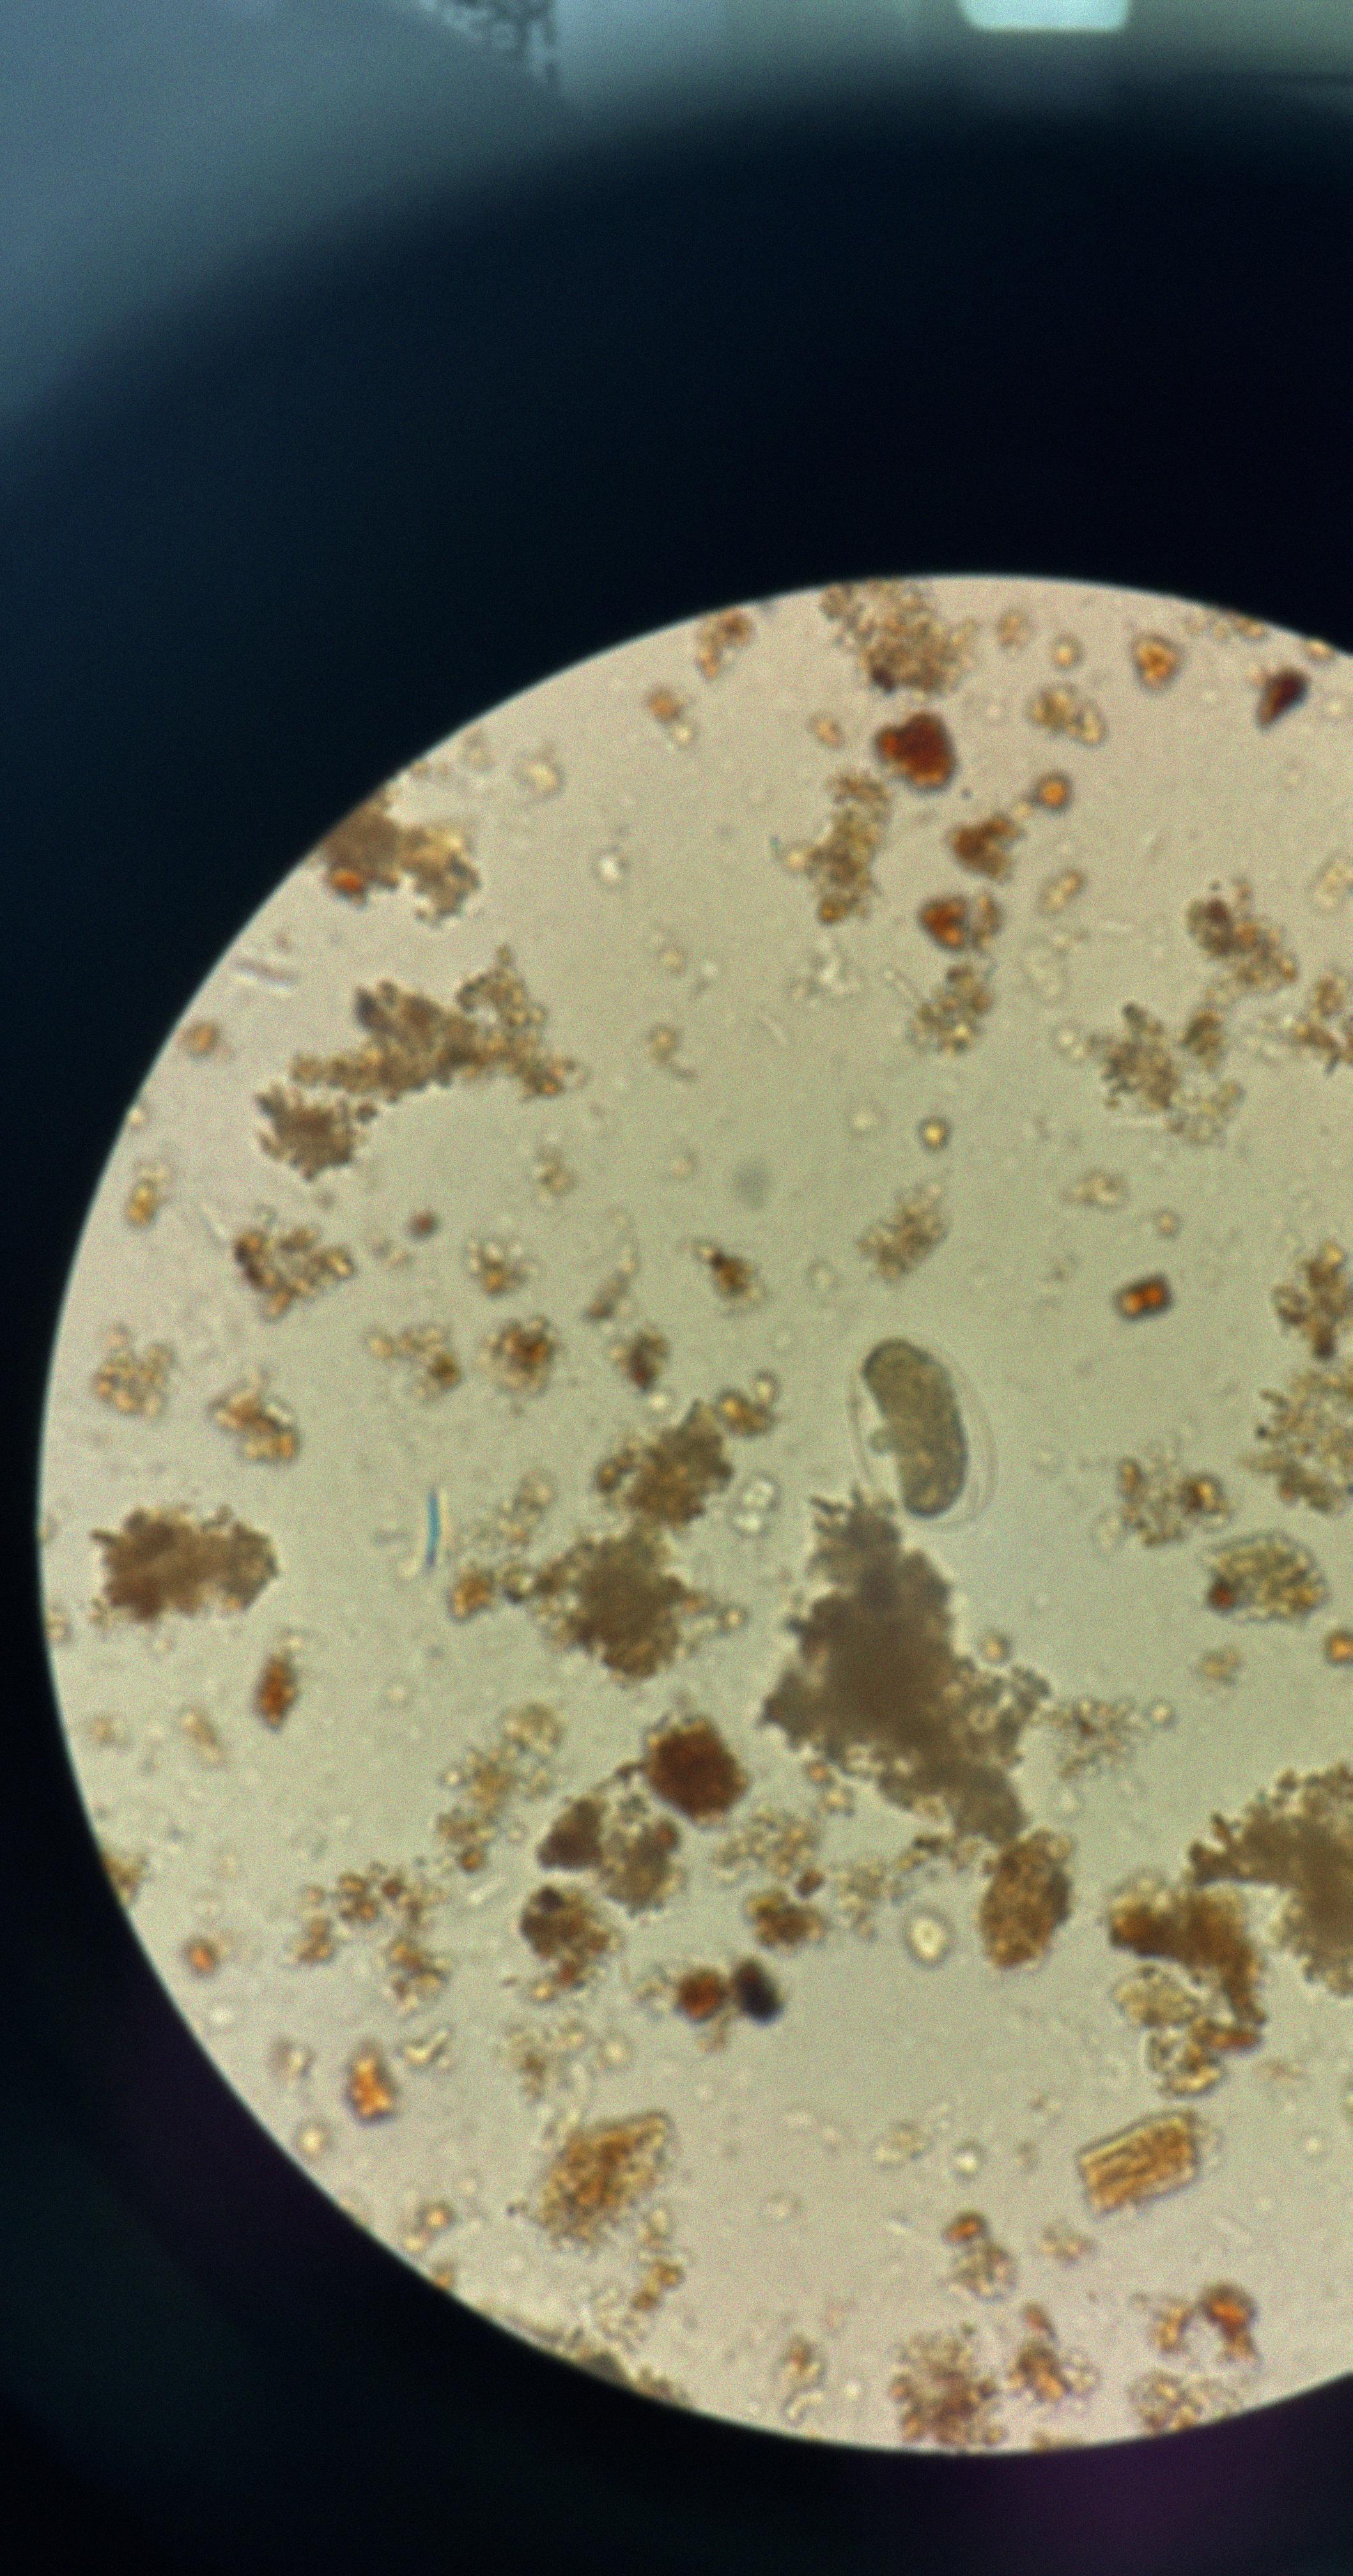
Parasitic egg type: Hookworm egg